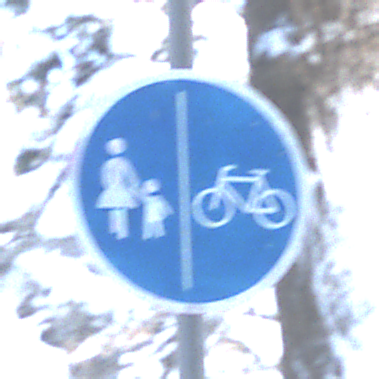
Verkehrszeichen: GetrennterRadUndGehwegRadwegRechts
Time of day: MorningAfternoon
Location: Outdoor (Nature)
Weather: Clear
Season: Winter
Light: Natural